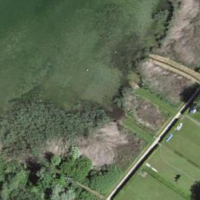
EUNIS habitat code: 14
Species observed at this site:
Argentina anserina